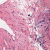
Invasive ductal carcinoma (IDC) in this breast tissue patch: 1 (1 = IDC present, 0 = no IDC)